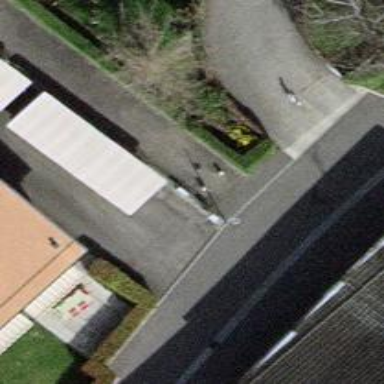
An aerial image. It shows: Bollard.